【题型】选择题　【知识点】平面几何　【难度】easy
如图，已知正方形$ABCD$的边长为4，若动点$P$在以$AB$为直径的半圆上（正方形$ABCD$内部，含边界），则$\overrightarrow{PC}\cdot\overrightarrow{PD}$的取值范围为（\quad）

\noindent
A. $(0,16]$ \quad B. $[0,16]$ \quad C. $(0,4)$ \quad D. $[0,4]$
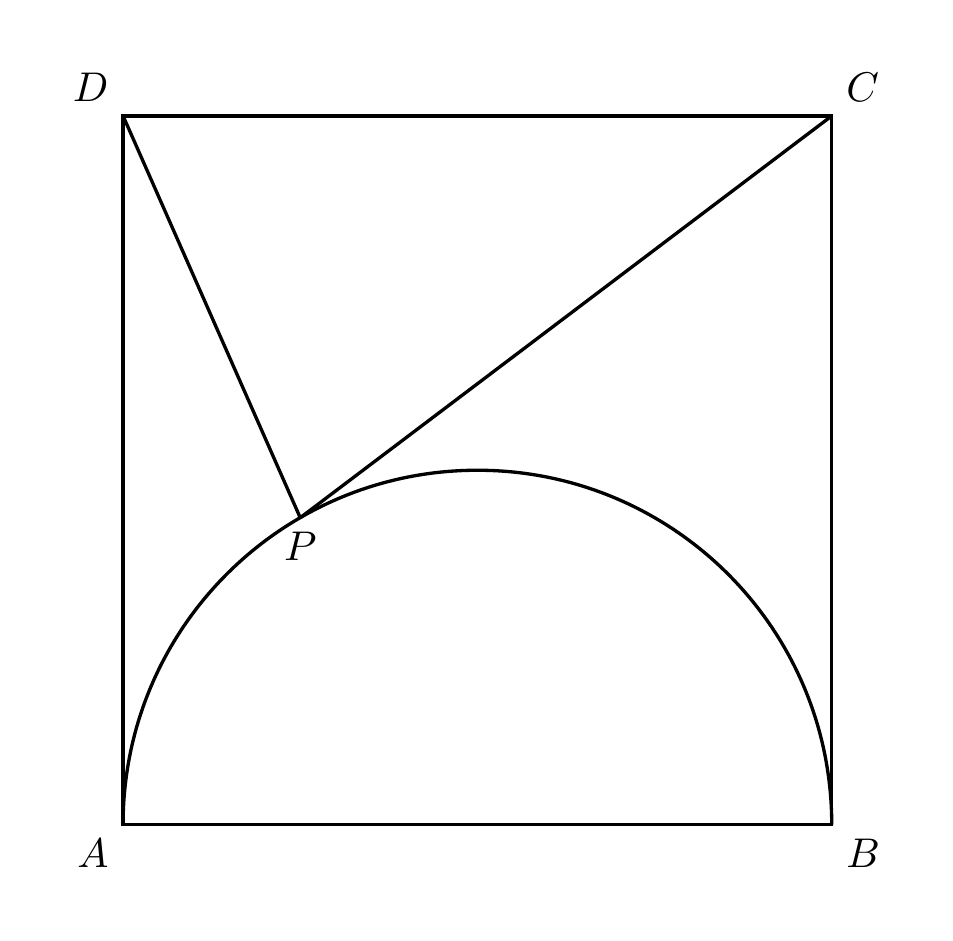
【解答】
\noindent
\textbf{【答案】}B
\noindent
\textbf{【解析】}取$CD$的中点$E$，连接$PE$，如图所示。

所以$PE$的取值范围是$\left[\dfrac{AD}{2},\ AE\right]$，即$[2,2\sqrt{5}]$。
又由$\overrightarrow{PC}\cdot\overrightarrow{PD}=(\overrightarrow{PE}+\overrightarrow{ED})\cdot(\overrightarrow{PE}+\overrightarrow{EC})=PE^2-\dfrac{CD^2}{4}=PE^2-4$，
所以$\overrightarrow{PC}\cdot\overrightarrow{PD}\in[0,16]$。
故选：B.
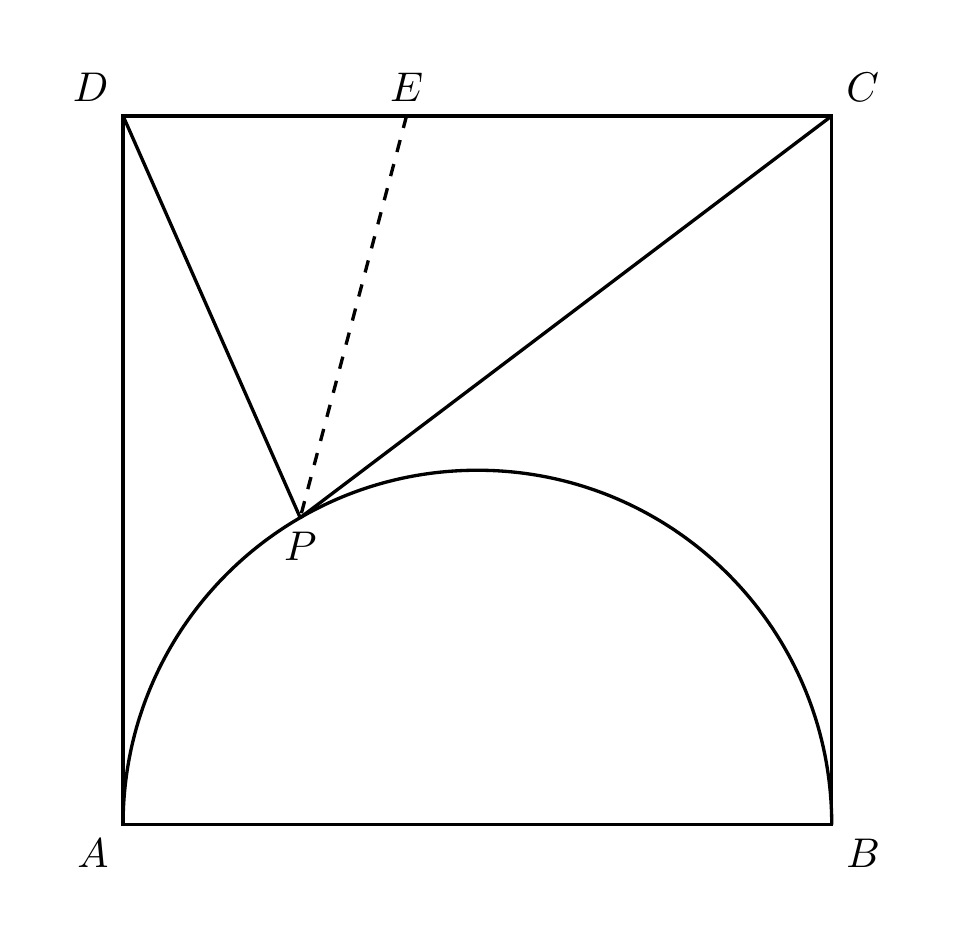